九年级 · 度量几何学
$\odot O$ 的半径等于 3 , 则 $\odot O$ 的内接正方形的边长等于 ( )

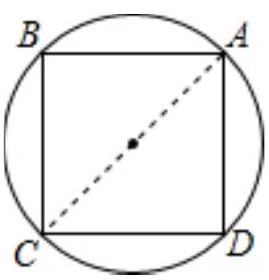
A. 3
B. $2 \sqrt{2}$
C. $3 \sqrt{2}$
D. 6

答案: C
解析: 试题解析：如图所示：

$\odot O$ 的半径为 3 ,

$\because$ 四边形 $A B C D$ 是正方形, $\angle B=90^{\circ}$,

$\therefore A C$ 是 $\odot O$ 的直径,

$\therefore A C=2 \times 3=6$,

$\because \mathrm{AB}^{2}+\mathrm{BC}^{2}=\mathrm{AC}^{2} A B^{2}+B C^{2}=A C^{2}, A B=B C$,

$\therefore A B^{2}+B C^{2}=36$,

解得: $A B=3 \sqrt{2}$,

即 $\odot O$ 的内接正方形的边长等于 $3 \sqrt{2}$,

故选 C.